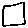
Label: square